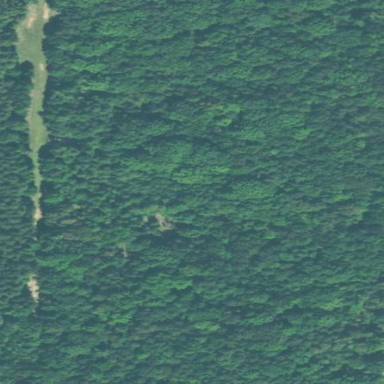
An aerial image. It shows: Serene woodland landscape.